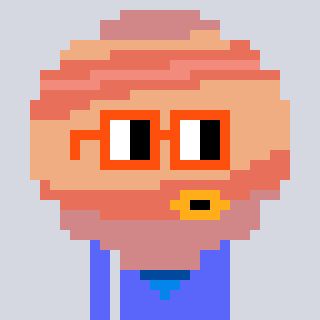
a pixel art character with square orange glasses, a jupiter-shaped head and a purple-colored body on a cool background